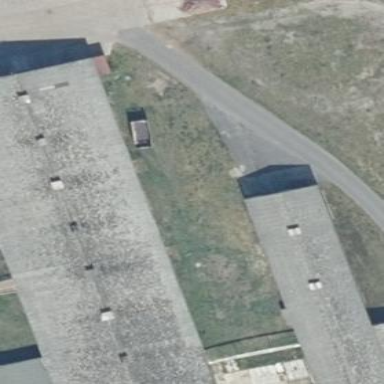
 and the building itself is also grey in color."